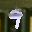
Label: 9